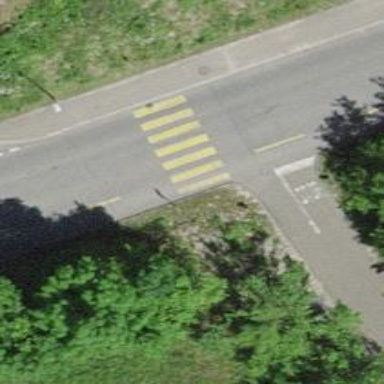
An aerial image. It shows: Zebra crossing on the road.